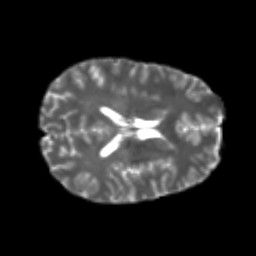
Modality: T2w
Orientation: axial
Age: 22
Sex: male
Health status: healthy
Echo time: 0.074 s